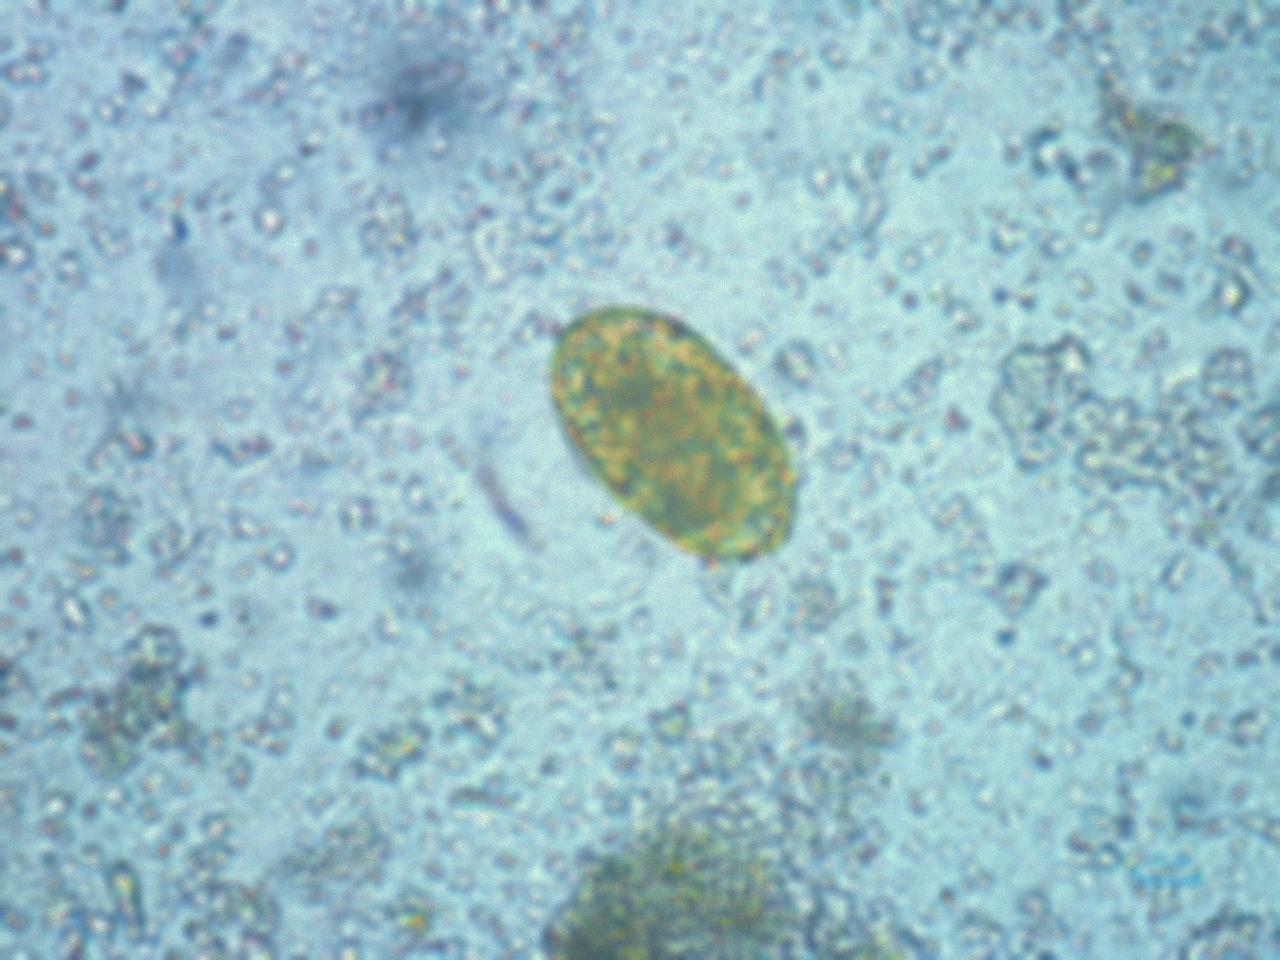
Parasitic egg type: Paragonimus spp